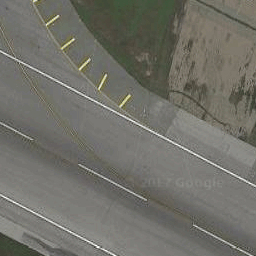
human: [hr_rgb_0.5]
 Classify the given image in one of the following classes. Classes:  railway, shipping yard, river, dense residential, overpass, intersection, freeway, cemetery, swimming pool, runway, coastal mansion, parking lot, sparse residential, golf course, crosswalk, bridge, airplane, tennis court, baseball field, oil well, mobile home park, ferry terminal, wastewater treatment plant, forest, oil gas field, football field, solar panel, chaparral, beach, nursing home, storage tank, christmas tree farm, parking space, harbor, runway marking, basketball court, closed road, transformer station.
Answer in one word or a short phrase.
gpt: runway